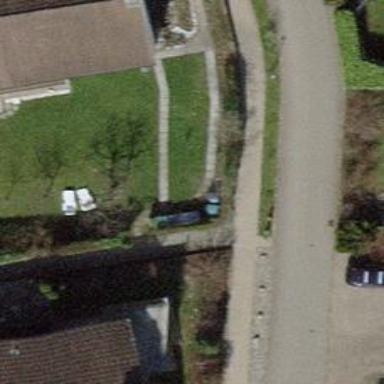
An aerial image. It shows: Paved footway.